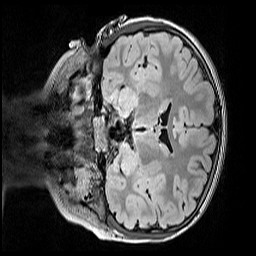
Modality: FLAIR
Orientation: coronal
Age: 9
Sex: female
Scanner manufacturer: siemens
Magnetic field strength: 3 T
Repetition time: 5 s
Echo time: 0.388 s